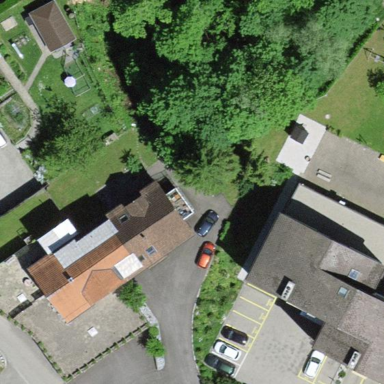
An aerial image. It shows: View of apartment building.